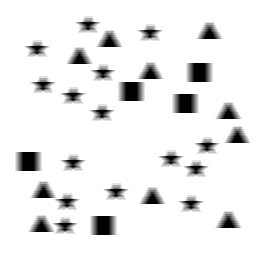
Squares: 5
Triangles: 10
Stars: 15
Total shapes: 30